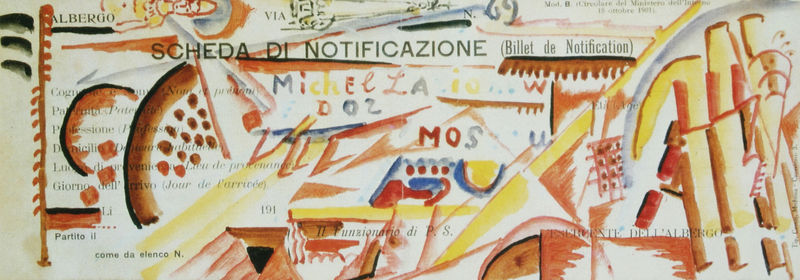
Titel: Rayonistische Komposition
Künstler: Michail Larionow
Standort: Rom
Institution: Privatsammlung
Schlagwörter: blau, weiß, aquarell, gelb, grün, braun, bunt, frau, grau, hut, orange, schwarz, obst, rot, mensch, schrift, papier, italien, man, abstrakt, flächen, modern, formen, lila, violett, linien, fabrik, querformat, zahlen, ziffern, striche, abstraktion, collage, punkte, futurismus, wasserfarben, buch, linear, clown, form, text, zeitung, buchstaben, kollage, reihung, senkrecht, diagonal, karte, waagerecht, dreiecke, konstruktivismus, billet, eintrittskarte, ticket, figut, halbkreise, michel, italienisch, boccioni, balla, carra, kreisformen, billet de notification, italiensich, scheda di notificazione